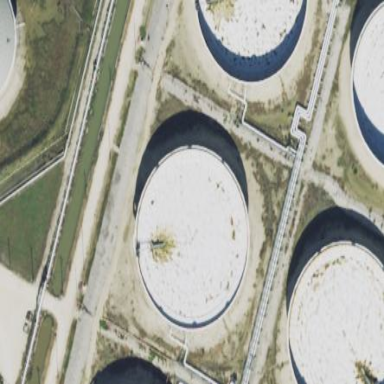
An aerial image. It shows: Storage tank building.